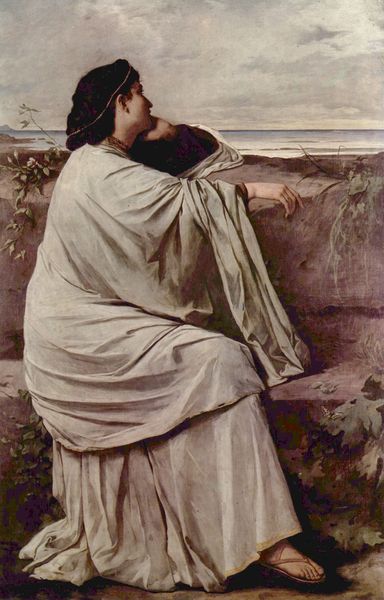
Titel: Iphigenie II
Künstler: Anselm Feuerbach
Standort: Stuttgart
Institution: Staatsgalerie
Schlagwörter: blau, blätter, dunkel, fuß, gemälde, hand, himmel, kopf, meer, schatten, umhang, wasser, weiß, wolken, grün, mädchen, ocker, see, sitzen, blumen, braun, finger, frau, frisur, grau, haar, hell, kleid, licht, nase, ohr, profil, schmuck, schwarz, ausblick, blick, dame, rot, tuch, wolke, beige, malerei, rock, jung, arm, augen, band, falten, gesicht, haarschmuck, stein, trauer, weit, ärmel, bild, hals, hände, portrait, porträt, ast, ferne, horizont, zweige, land, gewand, haare, mantel, pflanzen, kinn, rosa, traurig, bewölkt, bein, füße, seitlich, sitz, schuhe, kette, mauer, violett, bank, haarband, romantik, blue, white, black, dark, dress, female, green, hair, nose, robe, seat, sitting, wall, woman, melancholie, melancholisch, looking, picture, reflection, brown, plant, sandalen, faltenwurf, warten, zehen, gedanken, halskette, ozean, ebbe, antike, gestützt, fern, zweig, moos, hinten, traurigkeit, seite, ganzkörper, rückansicht, sandale, halbprofil, fernweh, sehnsucht, flower, hellgrau, cloud, clouds, sky, stone, toga, feuerbach, aufgestützt, versonnen, ear, girl, nature, ocean, sea, water, rötlich, ballustrade, iphigenie, light, plants, view, pflanzne, orh, träumen, shadow, chin, mouth, deutschrömer, leaning, sitzgelegenheit, römerin, person, leaves, neck, back, contemplation, foot, thinking, eye, fingers, sandals, sandal, leaf, lips, eingehüllt, paint, staring, version, anselm, vines, leg, european, prärafaeliten, iphigenie auf tauris, tauris, thauris, thoughtful, stucco, yearning, cover, elbow, twig, turned, graceful, cky, sandle, sandel, tulka, лтщро\